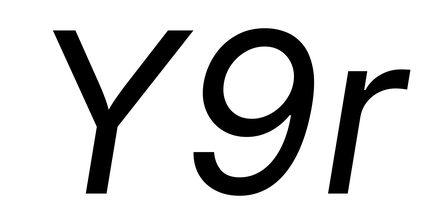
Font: Inter-Italic_Italic